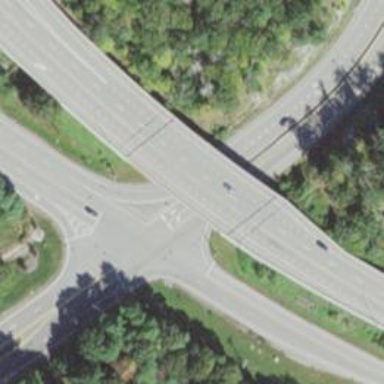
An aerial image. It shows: Trunk_link highway that also serves as expressway.